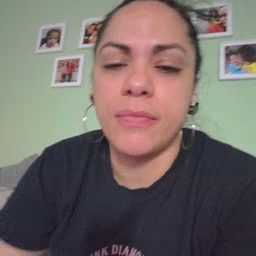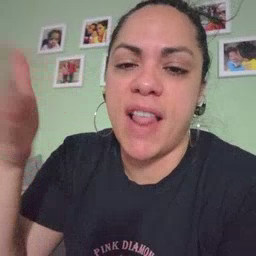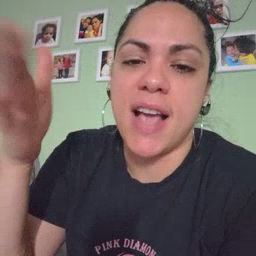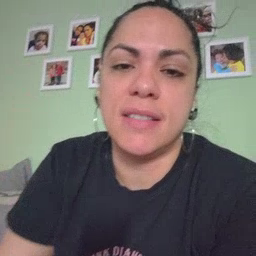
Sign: flag